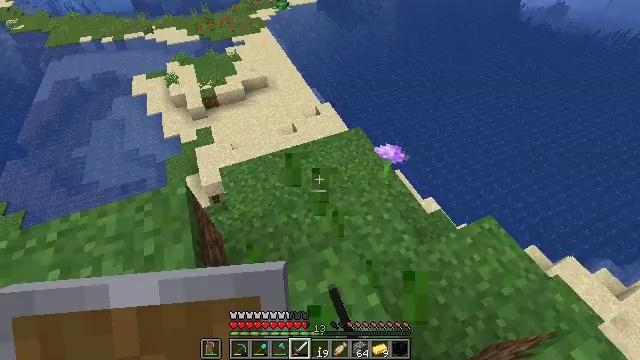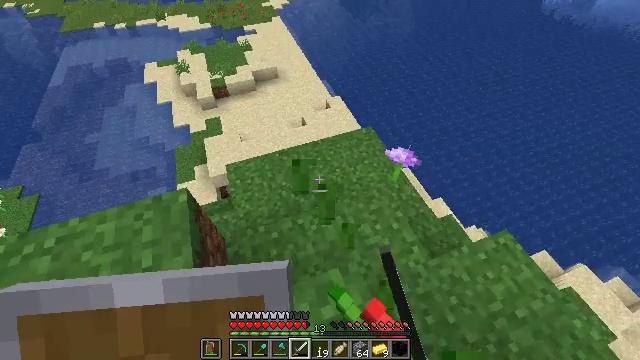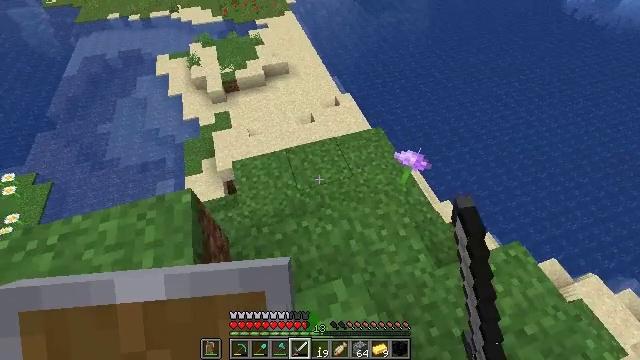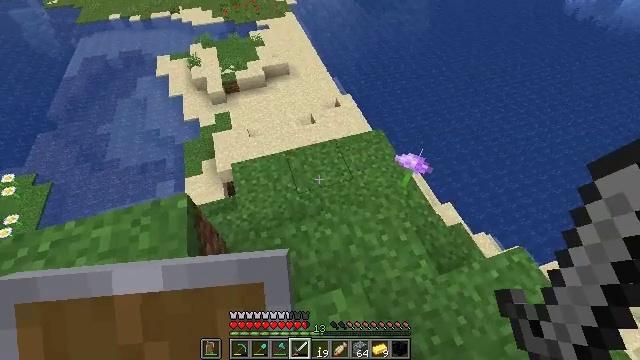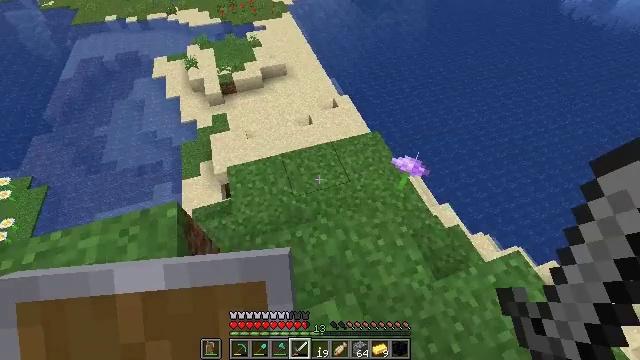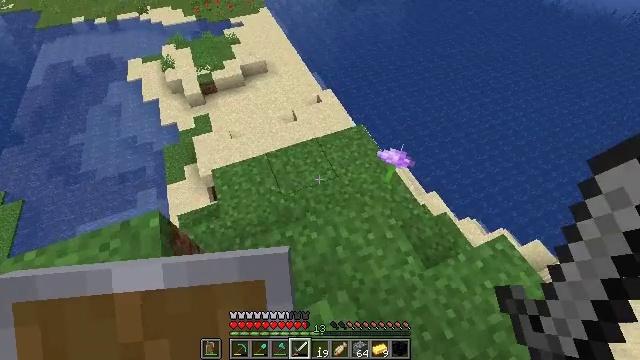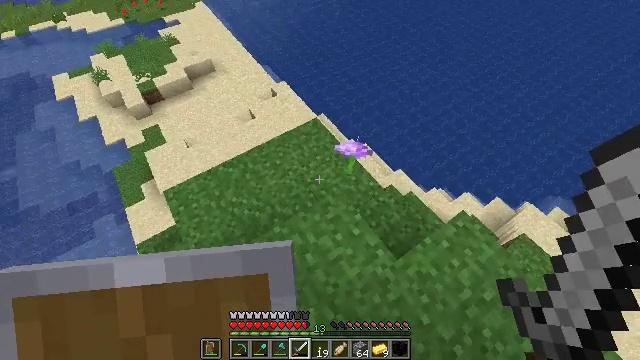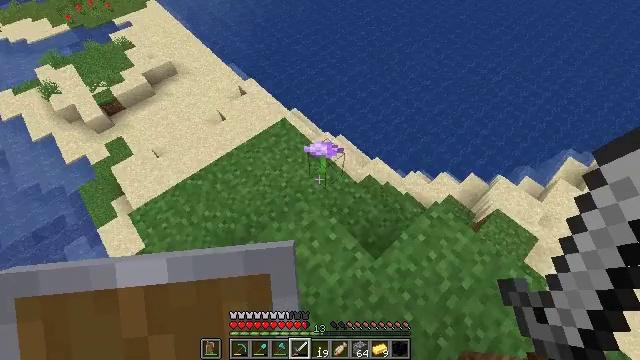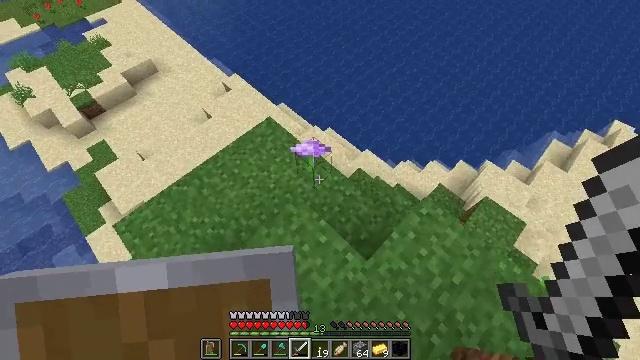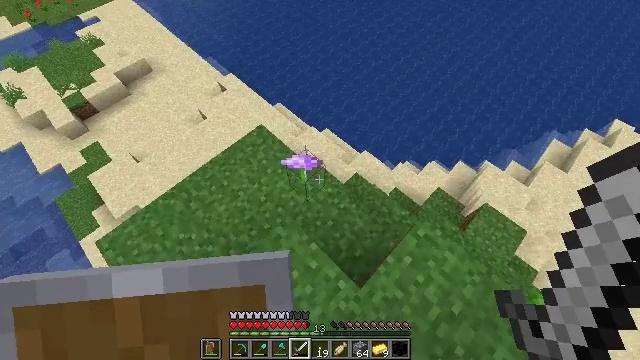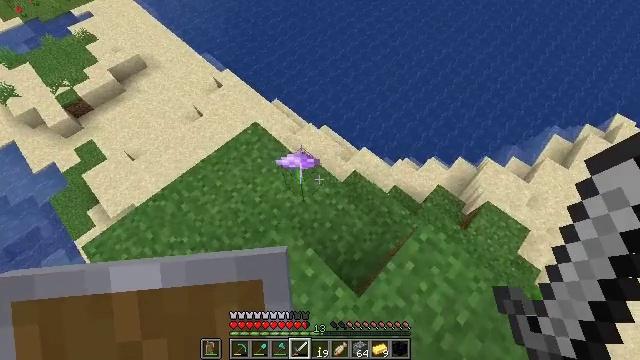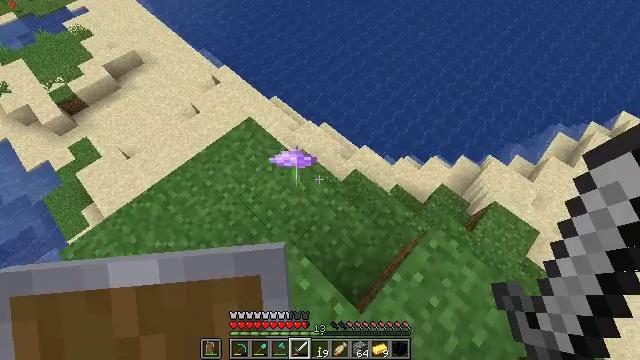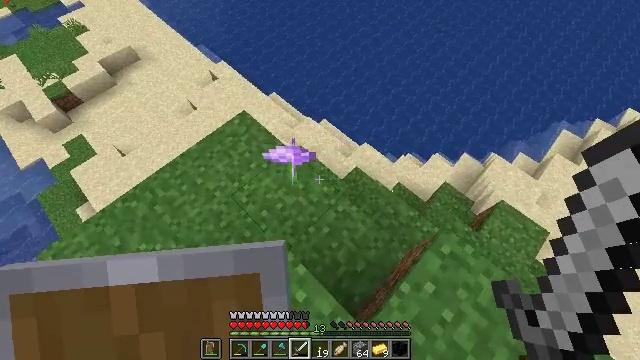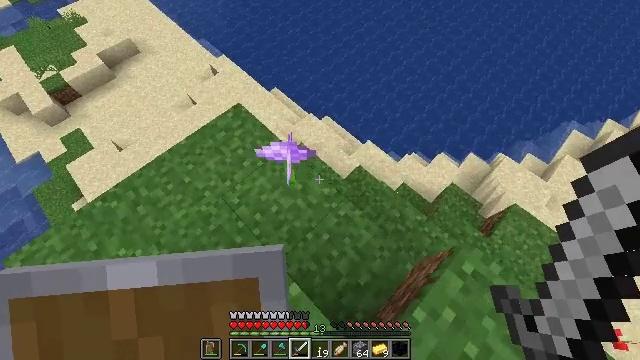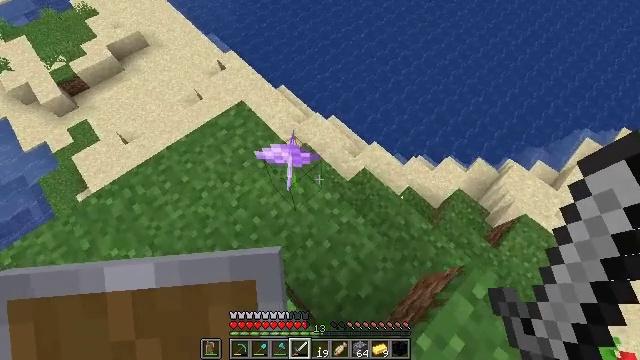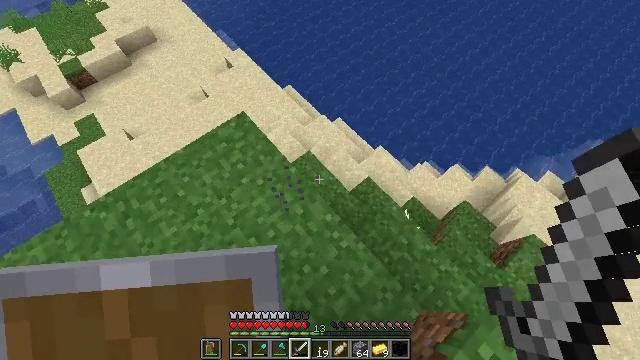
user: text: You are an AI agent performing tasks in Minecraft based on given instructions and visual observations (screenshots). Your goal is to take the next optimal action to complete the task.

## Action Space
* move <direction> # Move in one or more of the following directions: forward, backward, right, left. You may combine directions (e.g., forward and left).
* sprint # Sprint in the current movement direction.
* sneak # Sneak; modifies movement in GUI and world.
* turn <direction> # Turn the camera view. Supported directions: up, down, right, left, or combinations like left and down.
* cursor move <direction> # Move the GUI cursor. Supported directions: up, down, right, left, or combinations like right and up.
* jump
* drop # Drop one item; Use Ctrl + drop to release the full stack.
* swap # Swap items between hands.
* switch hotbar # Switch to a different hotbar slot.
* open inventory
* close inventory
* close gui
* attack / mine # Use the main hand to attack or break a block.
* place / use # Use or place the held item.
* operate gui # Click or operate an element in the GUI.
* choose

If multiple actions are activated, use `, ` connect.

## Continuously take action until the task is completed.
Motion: motion action
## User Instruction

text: Pick up the allium flower from the ground.
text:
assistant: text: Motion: turn left and down
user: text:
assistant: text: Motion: turn left
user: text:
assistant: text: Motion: no_op
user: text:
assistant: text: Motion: move forward and move right
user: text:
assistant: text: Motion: move forward and move right, turn right and down
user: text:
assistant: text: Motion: move forward and move right, turn right and down
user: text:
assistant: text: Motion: move forward and move right, turn right and down
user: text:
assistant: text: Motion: move forward, turn right and down
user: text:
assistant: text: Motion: move forward
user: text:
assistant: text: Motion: move forward
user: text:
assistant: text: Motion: move forward
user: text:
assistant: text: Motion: move forward
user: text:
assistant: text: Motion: move forward
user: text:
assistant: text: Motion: move forward, turn left
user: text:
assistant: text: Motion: turn left, attack / mine
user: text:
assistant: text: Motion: attack / mine
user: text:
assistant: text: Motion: turn left, attack / mine
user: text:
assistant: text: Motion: turn left
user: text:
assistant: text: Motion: turn left
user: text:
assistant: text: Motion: no_op